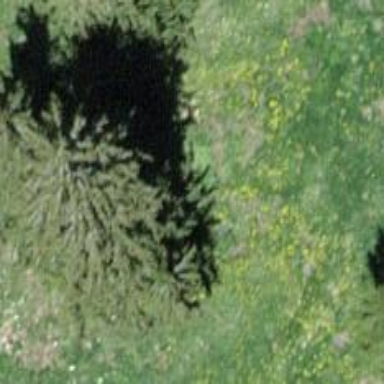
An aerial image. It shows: Needle-leaved tree in its natural environment.